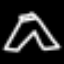
Label: pants